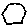
Label: hexagon